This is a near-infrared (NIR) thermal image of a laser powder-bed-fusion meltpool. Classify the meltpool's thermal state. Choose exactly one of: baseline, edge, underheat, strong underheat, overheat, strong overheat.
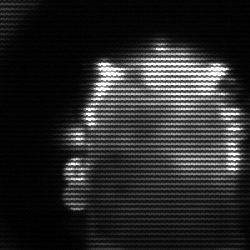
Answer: baseline